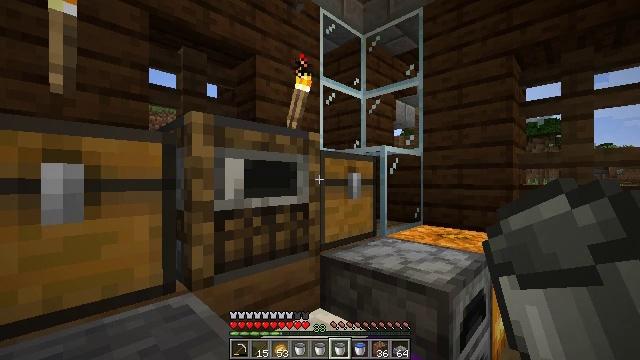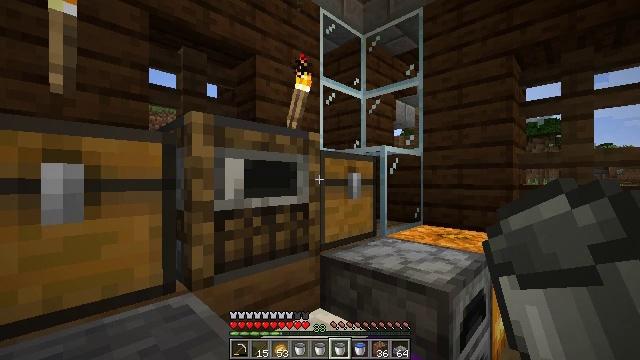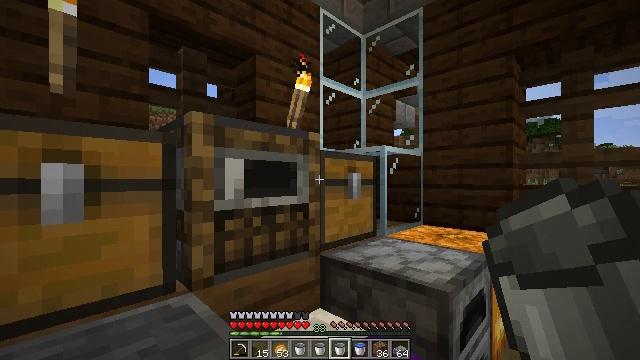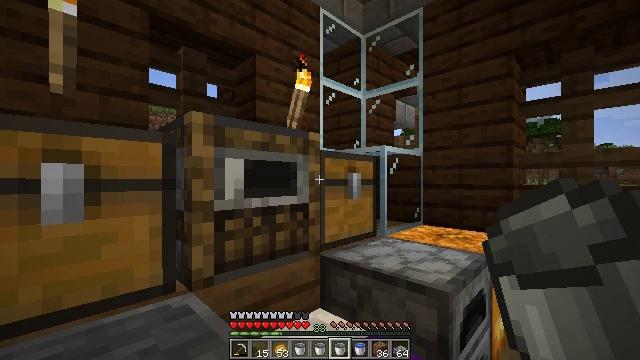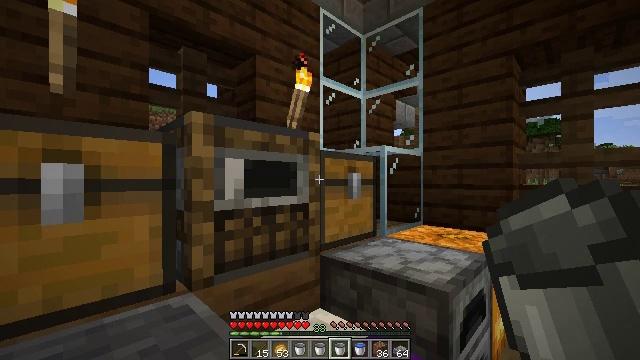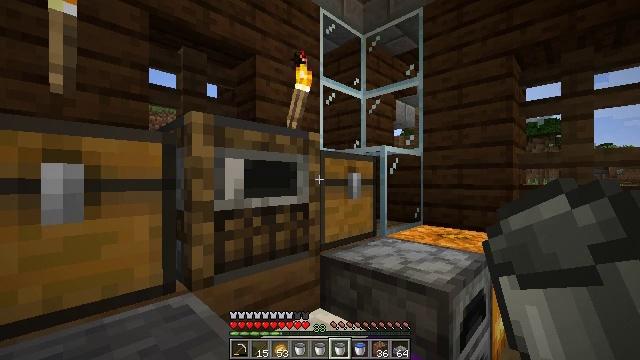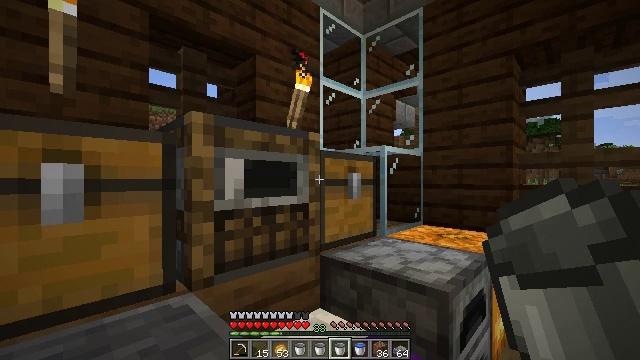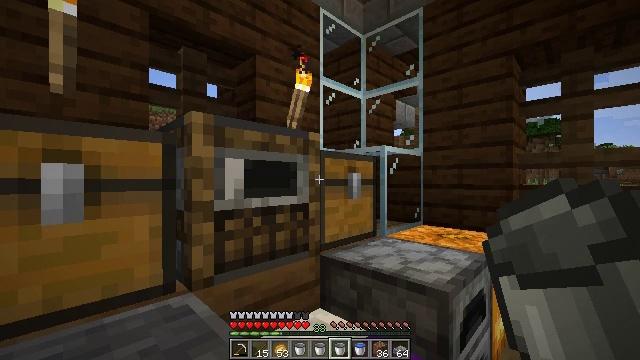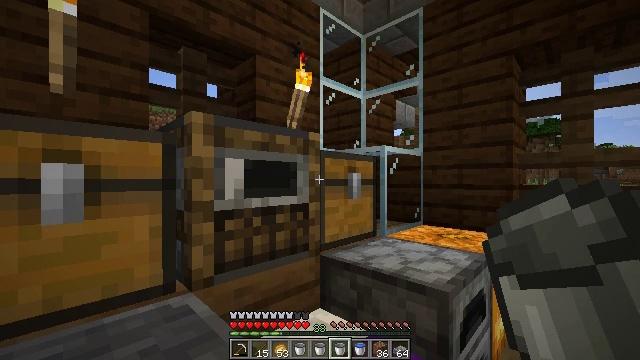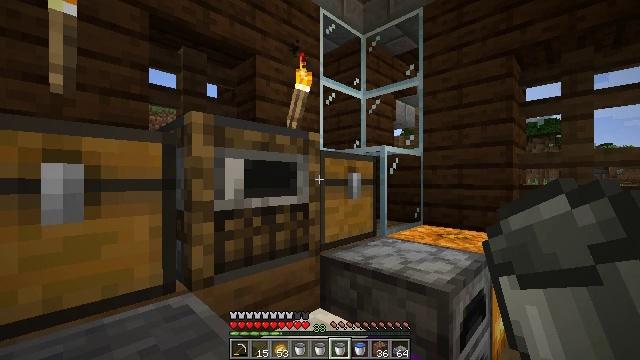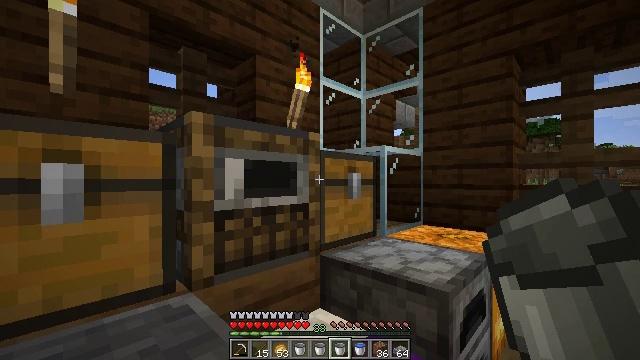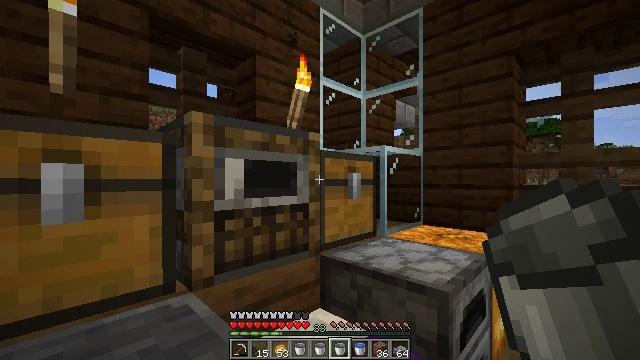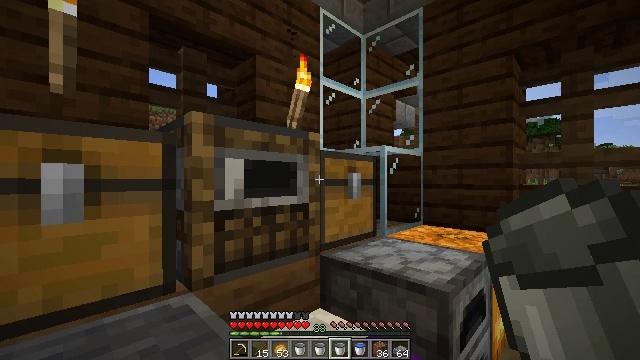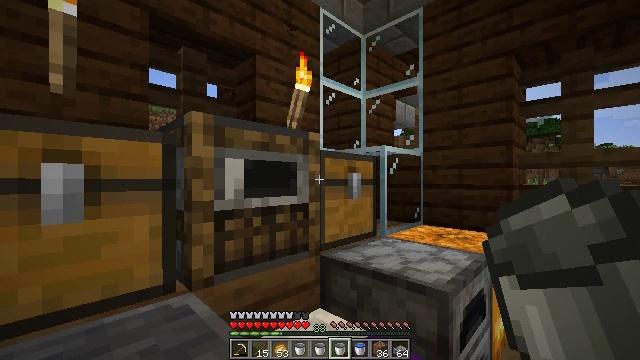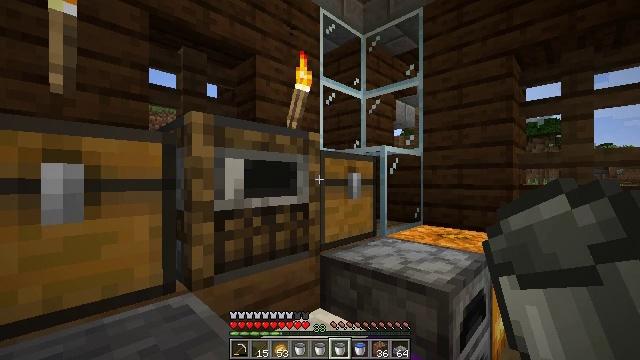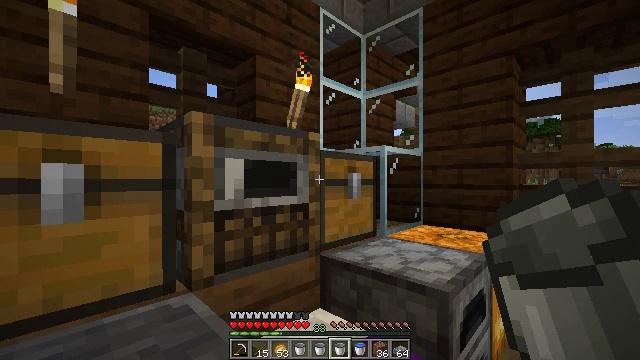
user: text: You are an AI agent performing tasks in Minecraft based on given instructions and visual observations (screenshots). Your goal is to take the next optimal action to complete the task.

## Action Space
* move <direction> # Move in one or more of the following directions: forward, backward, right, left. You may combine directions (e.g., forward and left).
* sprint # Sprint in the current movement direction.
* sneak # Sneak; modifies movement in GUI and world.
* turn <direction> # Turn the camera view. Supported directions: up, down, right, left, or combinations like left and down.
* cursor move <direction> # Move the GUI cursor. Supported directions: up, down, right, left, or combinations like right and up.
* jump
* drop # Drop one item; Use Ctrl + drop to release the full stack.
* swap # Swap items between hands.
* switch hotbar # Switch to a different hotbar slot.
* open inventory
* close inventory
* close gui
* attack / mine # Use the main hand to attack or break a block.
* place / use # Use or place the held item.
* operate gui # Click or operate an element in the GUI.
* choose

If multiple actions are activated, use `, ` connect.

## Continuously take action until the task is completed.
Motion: motion action
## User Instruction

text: Mine spruce leaves from the tree.
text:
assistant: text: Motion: no_op
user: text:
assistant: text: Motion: no_op
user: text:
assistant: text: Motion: no_op
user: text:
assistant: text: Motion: no_op
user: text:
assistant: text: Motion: no_op
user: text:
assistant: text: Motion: no_op
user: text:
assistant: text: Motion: no_op
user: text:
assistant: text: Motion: no_op
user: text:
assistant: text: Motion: no_op
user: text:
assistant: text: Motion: no_op
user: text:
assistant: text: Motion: no_op
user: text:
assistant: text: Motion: no_op
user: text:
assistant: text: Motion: no_op
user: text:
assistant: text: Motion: no_op
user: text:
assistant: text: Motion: no_op
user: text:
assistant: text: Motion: no_op
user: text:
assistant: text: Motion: no_op
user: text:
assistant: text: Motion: no_op
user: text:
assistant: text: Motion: no_op
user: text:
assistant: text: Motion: no_op
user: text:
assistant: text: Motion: no_op
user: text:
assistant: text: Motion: no_op
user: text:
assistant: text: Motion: no_op
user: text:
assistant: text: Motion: no_op
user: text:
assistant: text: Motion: no_op
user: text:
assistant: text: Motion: no_op
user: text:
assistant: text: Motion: no_op
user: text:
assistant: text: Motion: no_op
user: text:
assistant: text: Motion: no_op
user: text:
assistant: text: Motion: no_op